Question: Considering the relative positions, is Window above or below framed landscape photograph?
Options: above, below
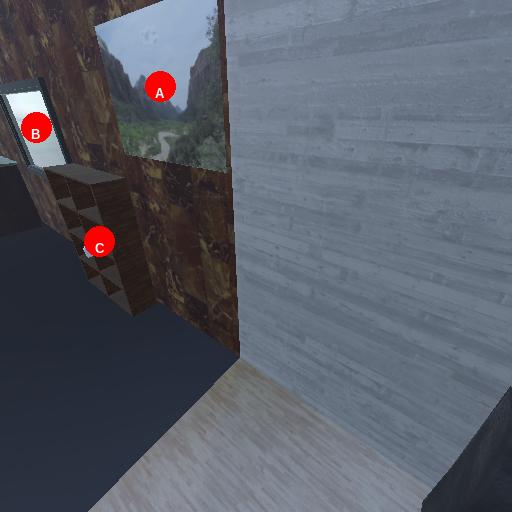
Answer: above